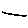
Label: line